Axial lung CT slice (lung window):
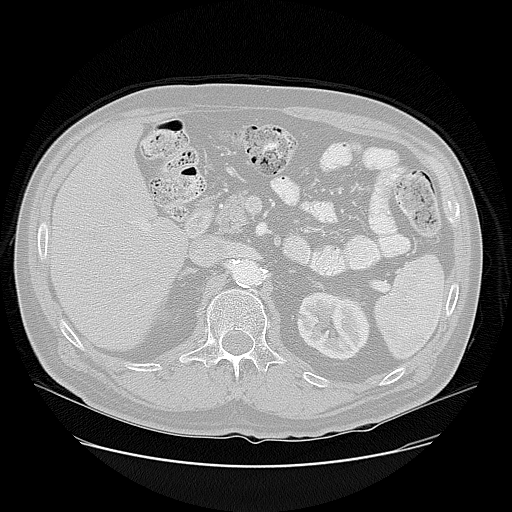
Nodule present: no